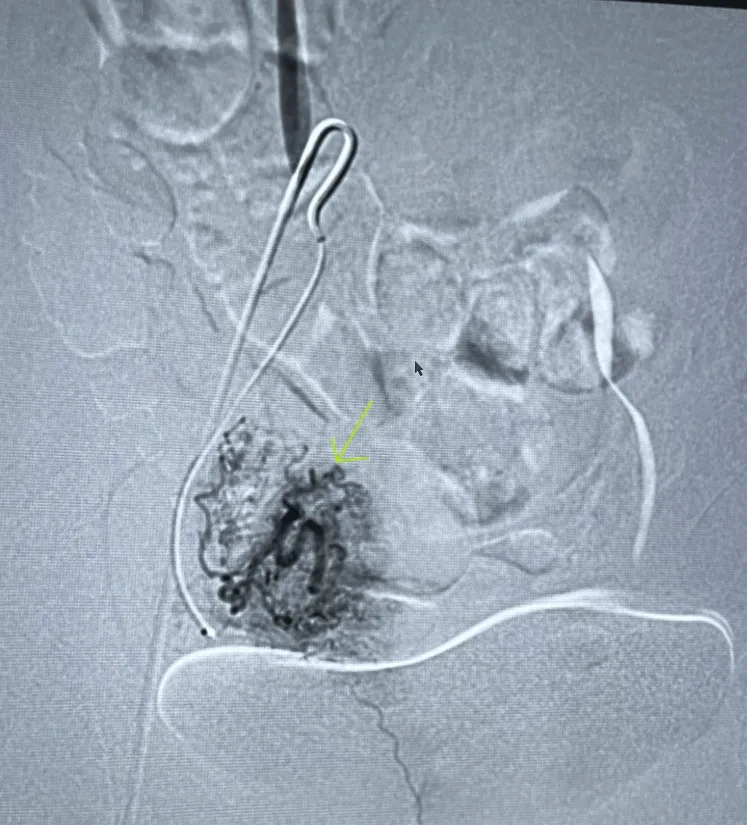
Angiographic imaging demonstrating normal right uterine artery with normal enhancement of the uterus and fallopian tube.
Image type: radiology (x_ray)